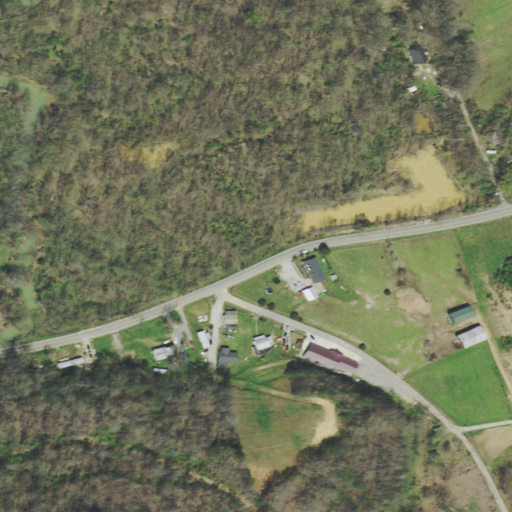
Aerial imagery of valley in Tennessee named Brickplant Hollow containing deciduous forest, woody wetlands, pasture, low intensity development, medium intensity development, open development, mixed forest, and high intensity development